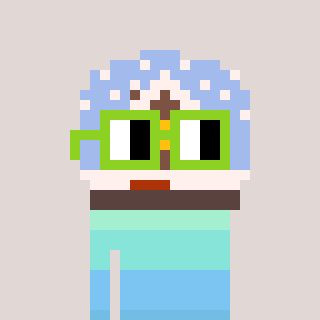
a pixel art character with square light green glasses, a snow globe-shaped head and a bluegrey-colored body on a warm background